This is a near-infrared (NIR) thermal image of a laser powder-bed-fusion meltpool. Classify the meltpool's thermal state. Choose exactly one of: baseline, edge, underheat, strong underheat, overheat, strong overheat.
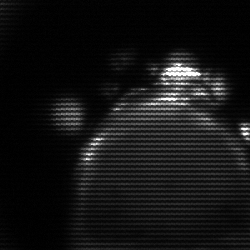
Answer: edge